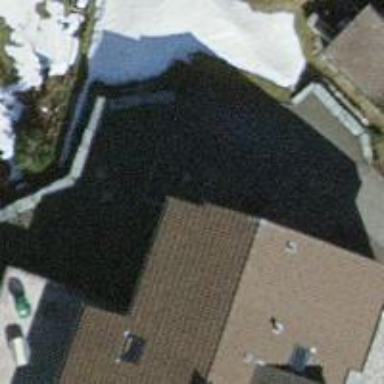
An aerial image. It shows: Driveway.